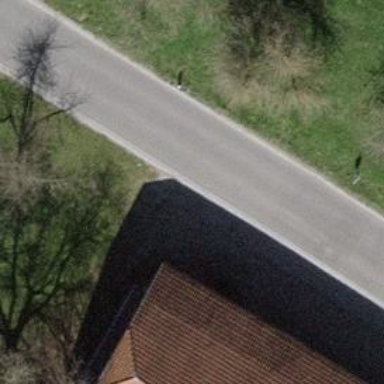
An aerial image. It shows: Smooth asphalt road in residential area.